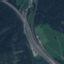
Land use / land cover class: Highway